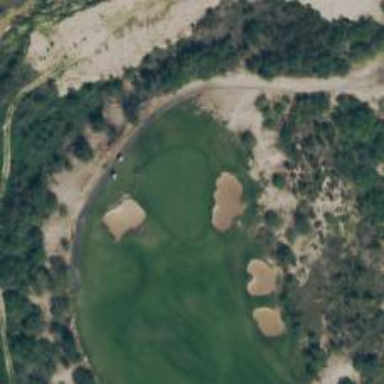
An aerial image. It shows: View of golf hole.